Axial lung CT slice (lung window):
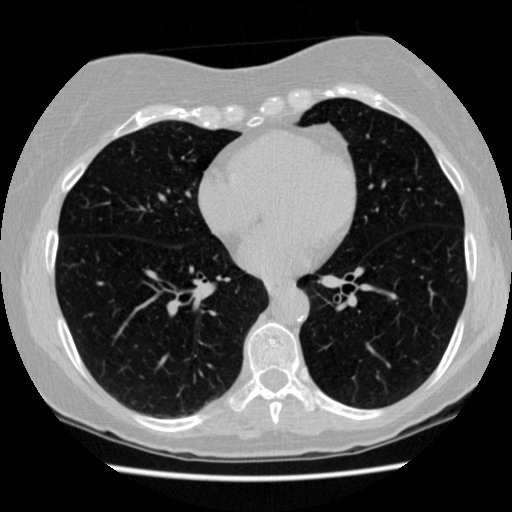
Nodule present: no